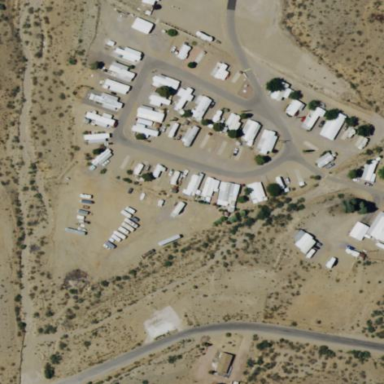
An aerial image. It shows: Caravan site suitable for permanent camping with designated areas for caravans.